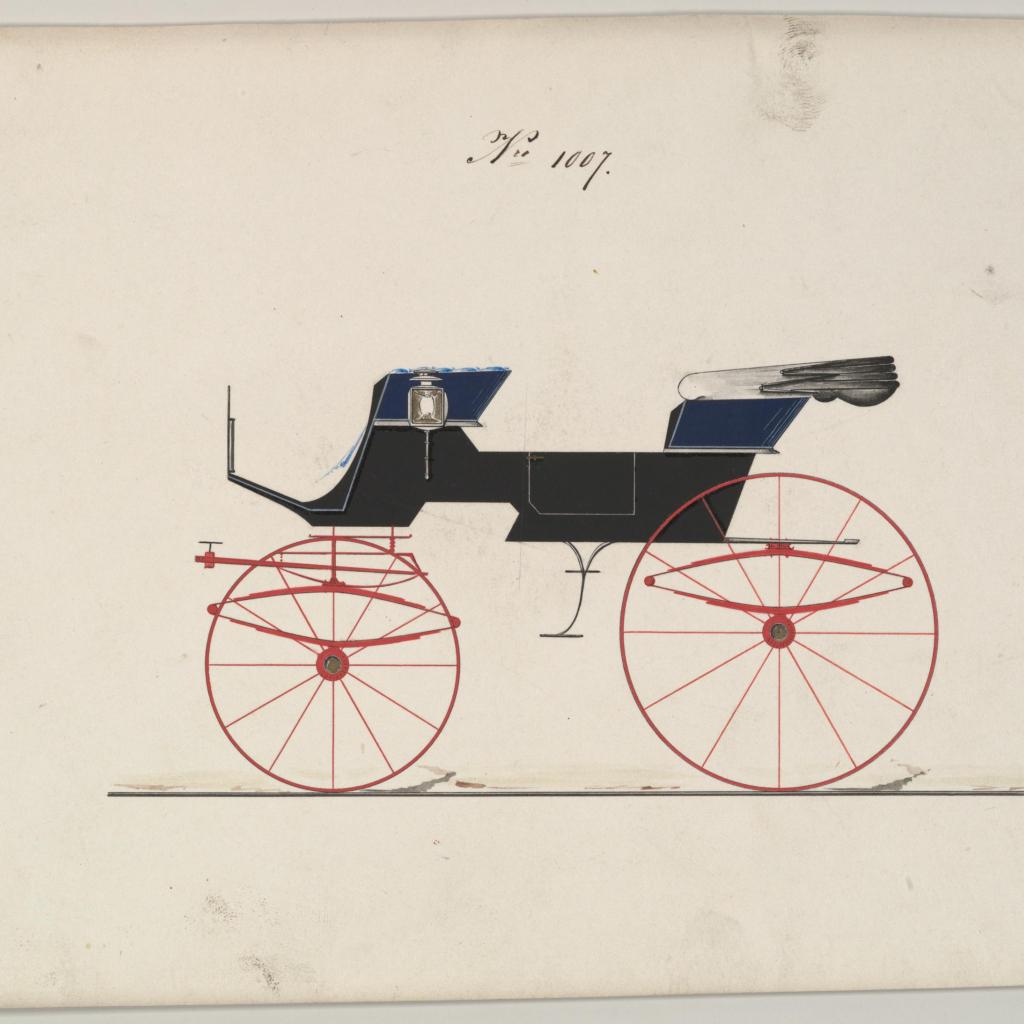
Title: Design for Phaeton, no. 1007
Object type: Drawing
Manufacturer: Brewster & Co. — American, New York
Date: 1850–74
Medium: Pen and black ink, watercolor and gouache
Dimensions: sheet: 6 1/4 x 9 3/8 in. (15.9 x 23.8 cm)
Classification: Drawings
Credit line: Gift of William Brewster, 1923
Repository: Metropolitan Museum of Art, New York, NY